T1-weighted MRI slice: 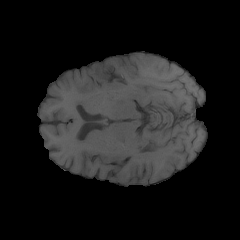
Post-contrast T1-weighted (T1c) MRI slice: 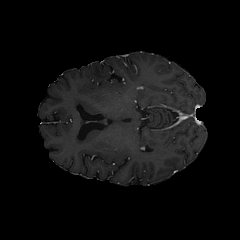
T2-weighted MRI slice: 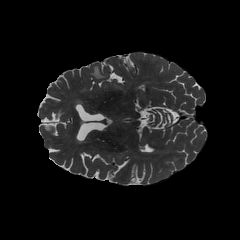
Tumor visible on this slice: yes